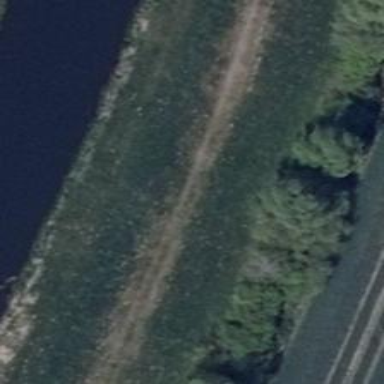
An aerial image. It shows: Grass path.